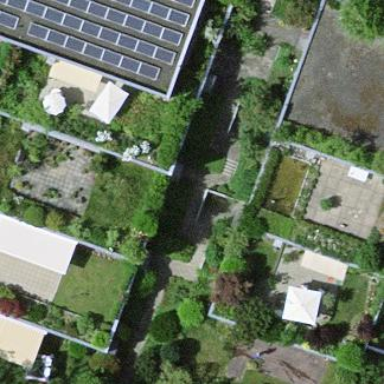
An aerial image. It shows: Terrace building.